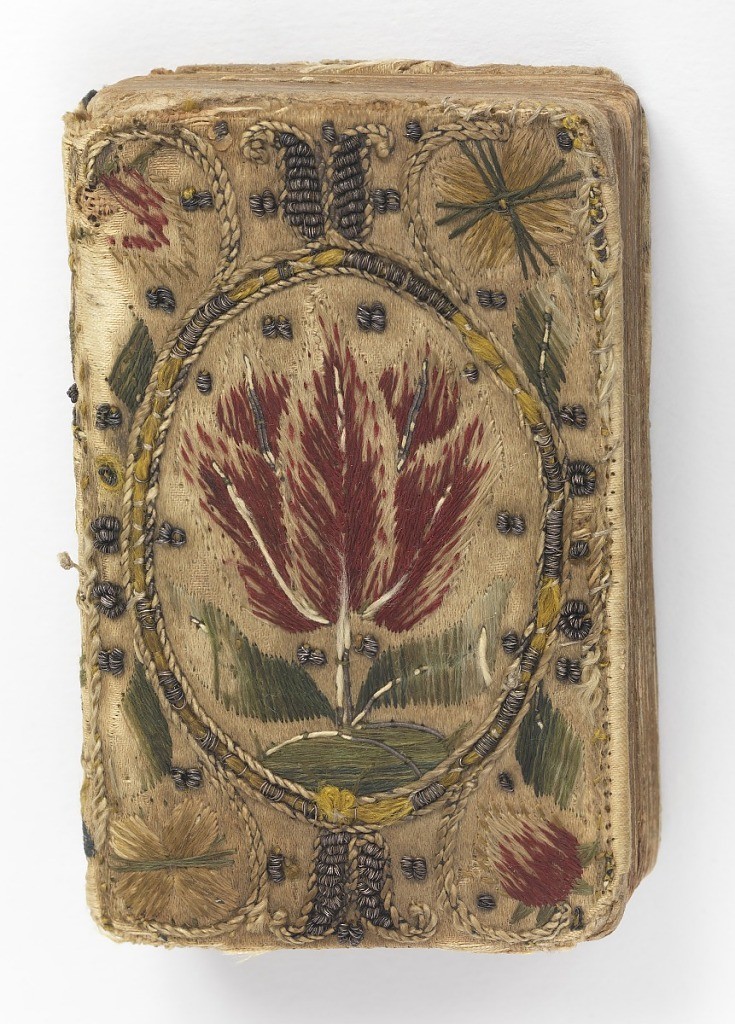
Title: Book with embroidered cover
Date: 1635
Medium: paper, silk, metallic thread Technique: embroidered on satin weave
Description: "The Psalmes" covered in cream satin embroidered with a tulip design embossed in an oval frame using multicolored silks and metallic thread. Title page is missing.